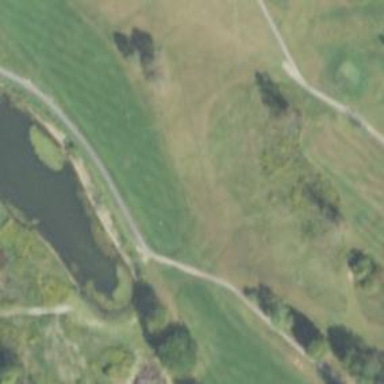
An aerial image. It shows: Path for both road and golf.